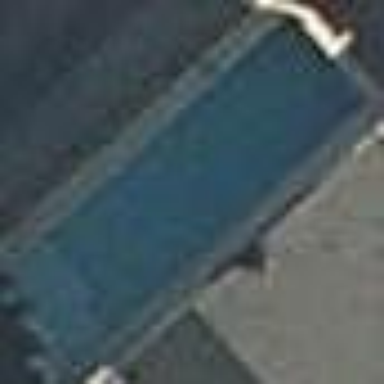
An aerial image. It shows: Swimming pool located in leisure land.